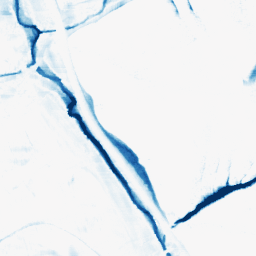
Category: morphological
Decomposition family: morphological_rect
Decomposition parameters: operation: closing
width: 20
height: 10
Upsampling method: lanczos
Upsampling parameters: scale: 2
Upsampling scale: 2